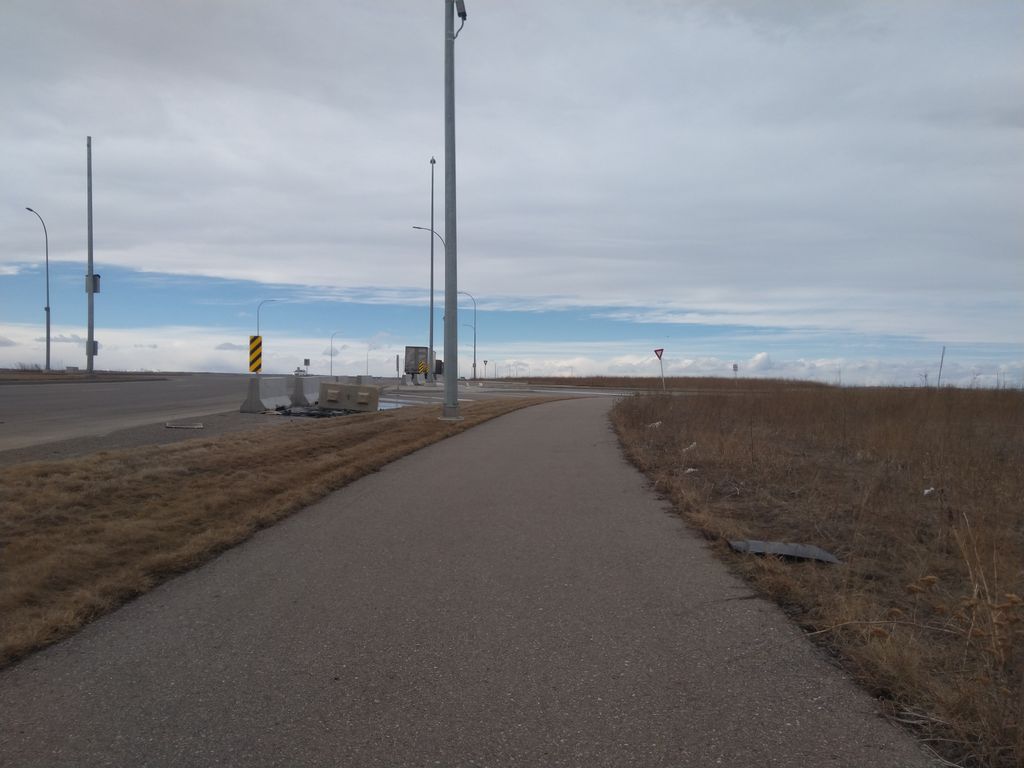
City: calgary